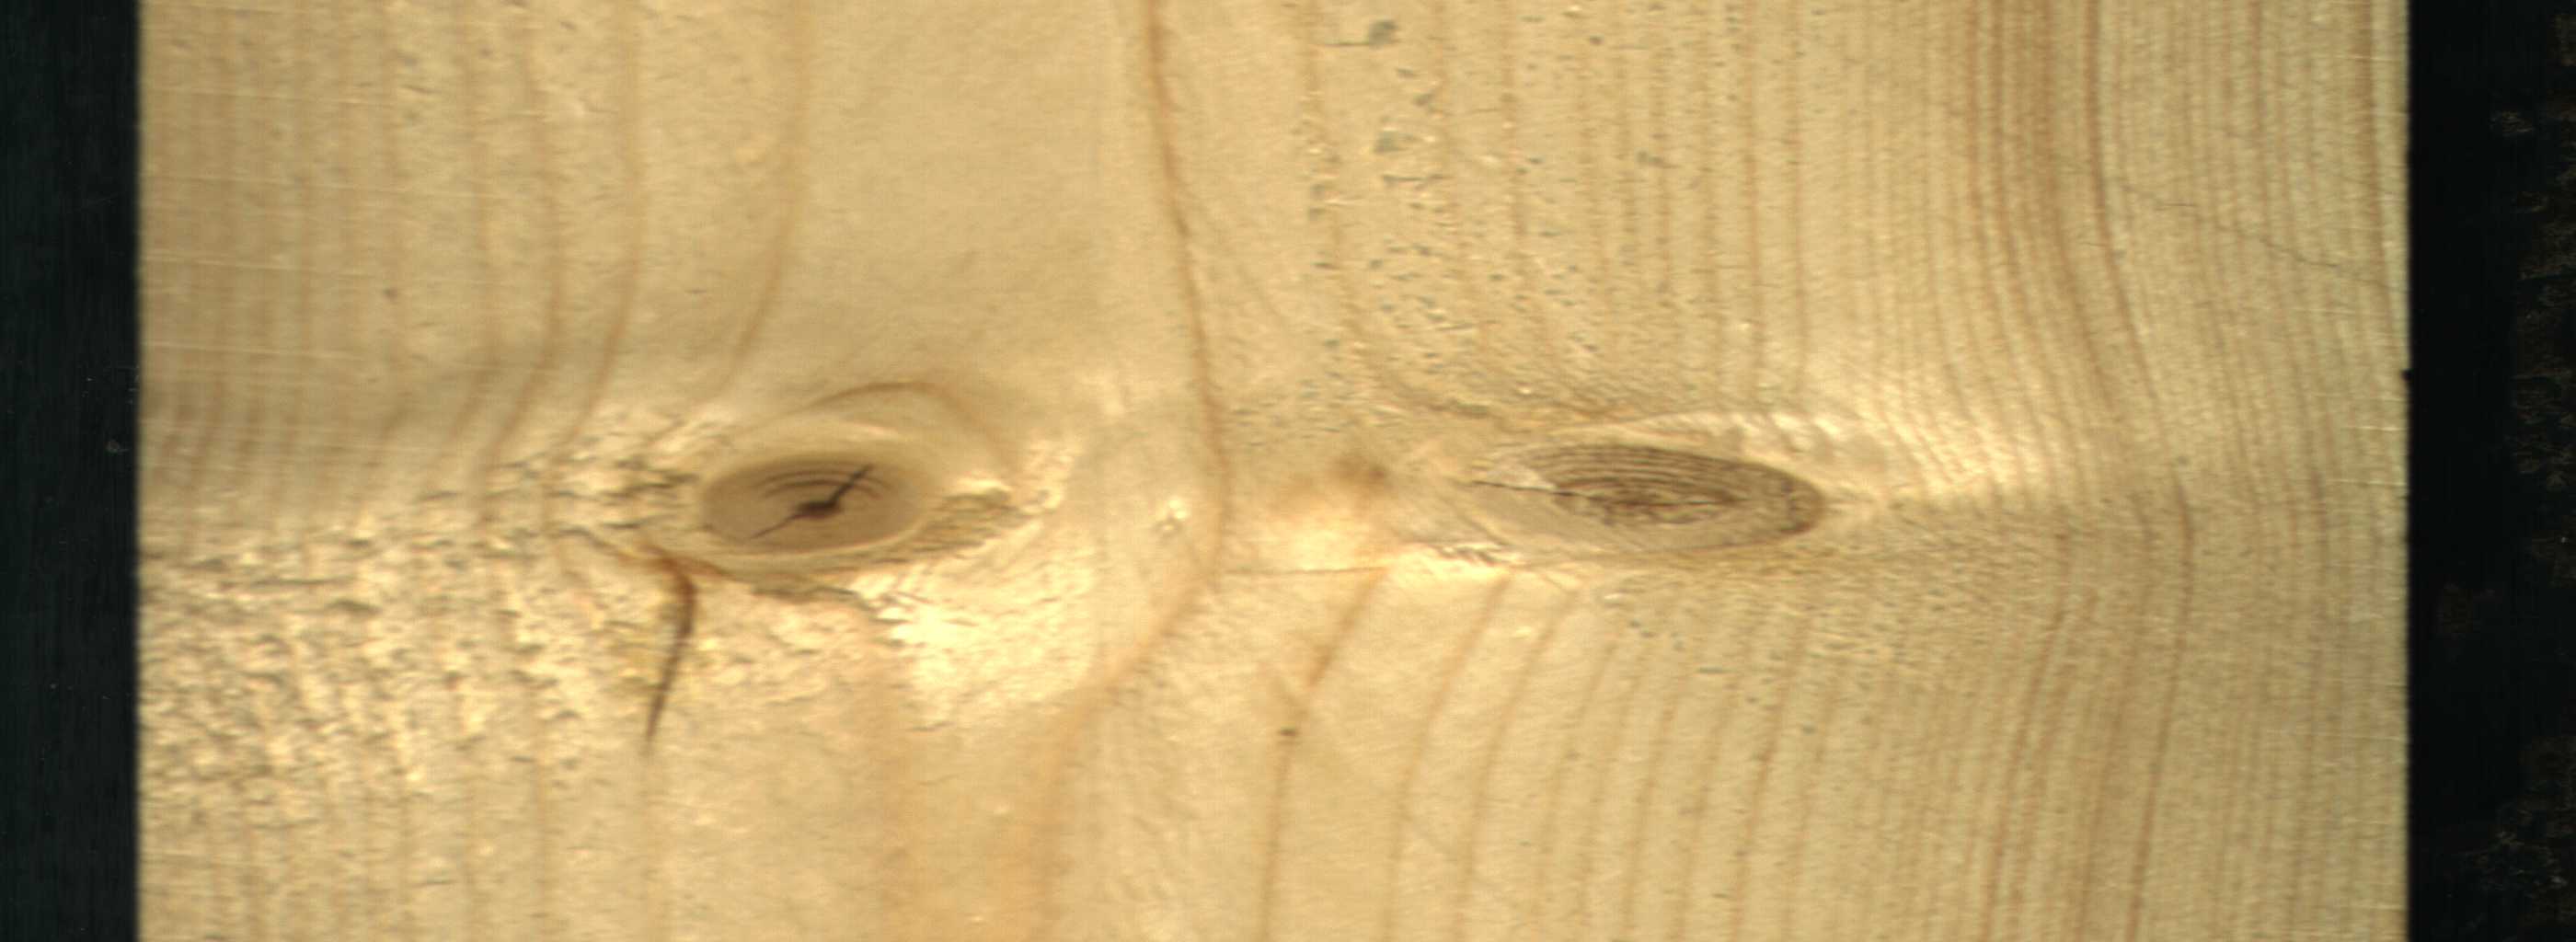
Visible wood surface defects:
resin
knot_with_crack
Live_Knot